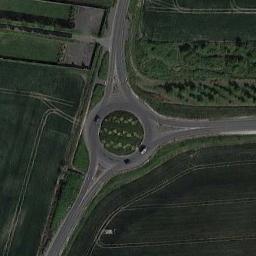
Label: roundabout